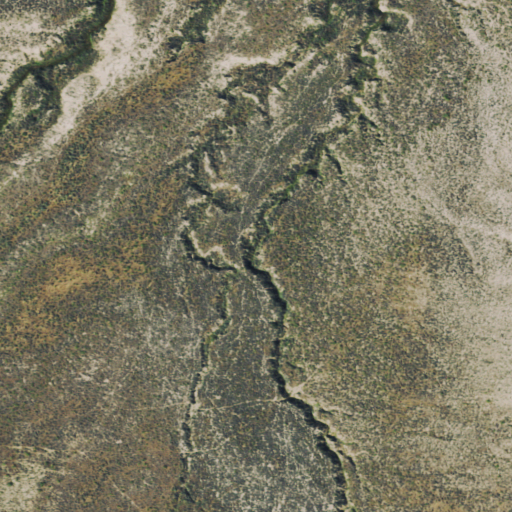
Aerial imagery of valley in Colorado named Easton Gulch containing only shrub